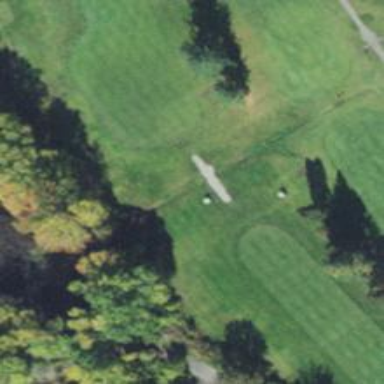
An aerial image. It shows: Path for both road and golf.